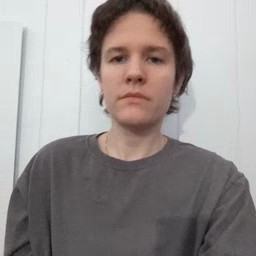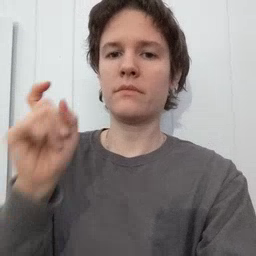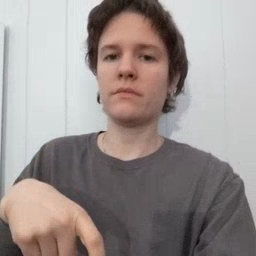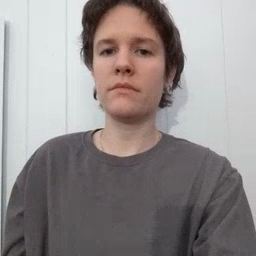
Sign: haveto